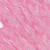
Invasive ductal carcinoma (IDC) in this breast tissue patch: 0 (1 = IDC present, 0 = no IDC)